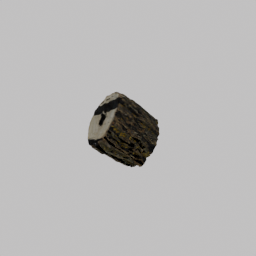
Label: nature